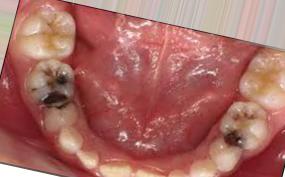
Condition: Caries